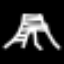
Label: The Eiffel Tower